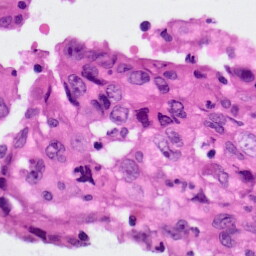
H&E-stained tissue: Lung